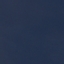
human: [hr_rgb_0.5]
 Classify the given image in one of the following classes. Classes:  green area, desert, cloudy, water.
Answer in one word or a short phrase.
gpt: water